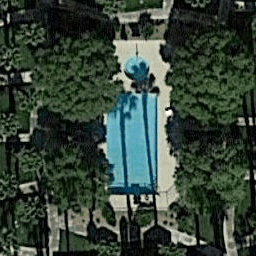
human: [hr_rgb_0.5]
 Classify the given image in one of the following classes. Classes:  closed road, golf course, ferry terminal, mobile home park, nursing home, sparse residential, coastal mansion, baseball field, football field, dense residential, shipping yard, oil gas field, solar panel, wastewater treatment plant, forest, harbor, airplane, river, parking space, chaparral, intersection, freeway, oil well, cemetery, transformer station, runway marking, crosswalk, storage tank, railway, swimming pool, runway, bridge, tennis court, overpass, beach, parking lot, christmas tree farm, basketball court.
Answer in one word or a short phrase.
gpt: swimming pool